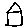
Label: house